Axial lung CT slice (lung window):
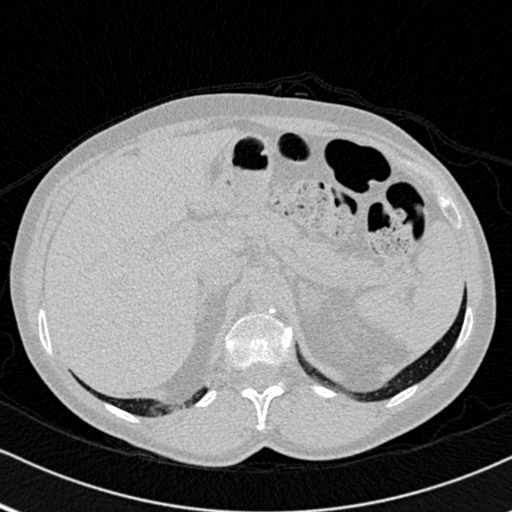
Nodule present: no